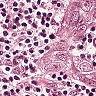
Metastatic tissue present: yes